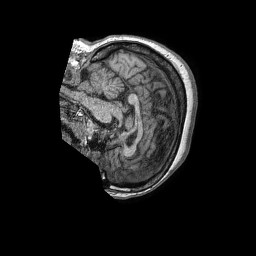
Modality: T1w
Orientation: sagittal
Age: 55
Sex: female
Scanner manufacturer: philips
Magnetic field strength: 1.5 T
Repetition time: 0.007668 s
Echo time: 0.00349 s